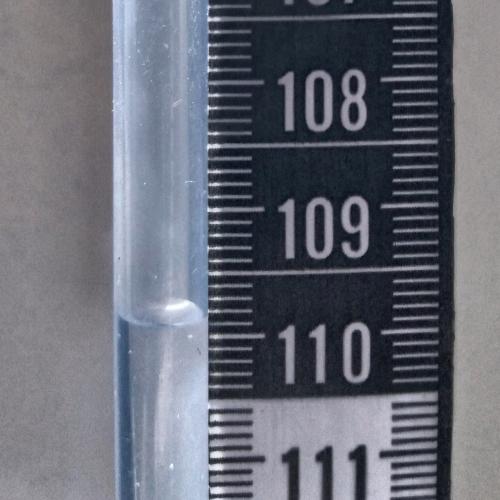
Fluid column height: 109.9 cm